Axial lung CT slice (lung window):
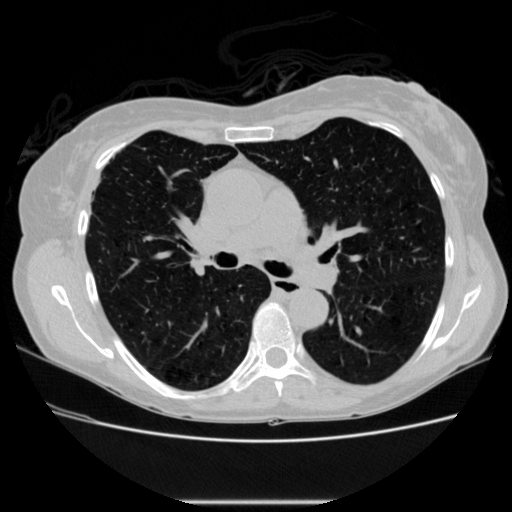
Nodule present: no